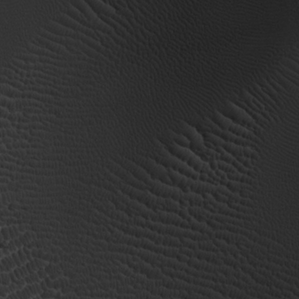
Label: non_frost